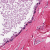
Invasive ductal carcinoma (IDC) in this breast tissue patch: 0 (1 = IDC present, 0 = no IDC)